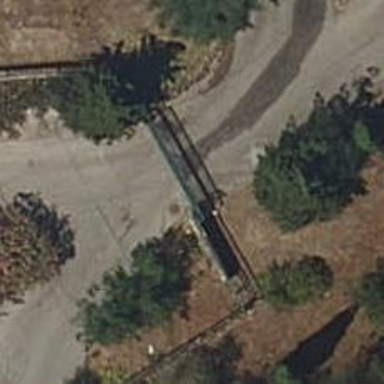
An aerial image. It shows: Gate.